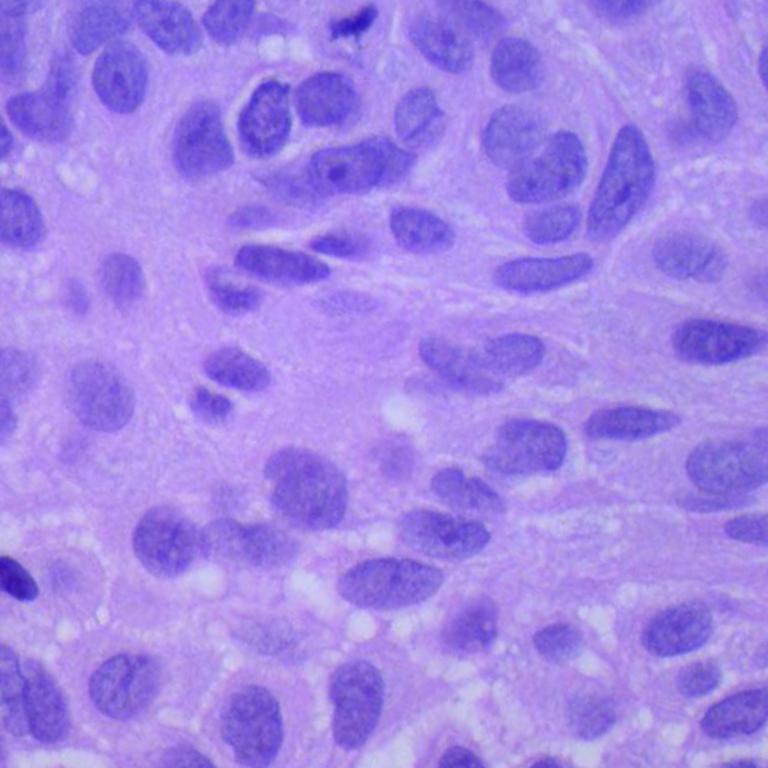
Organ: lung
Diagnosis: squamous carcinomas